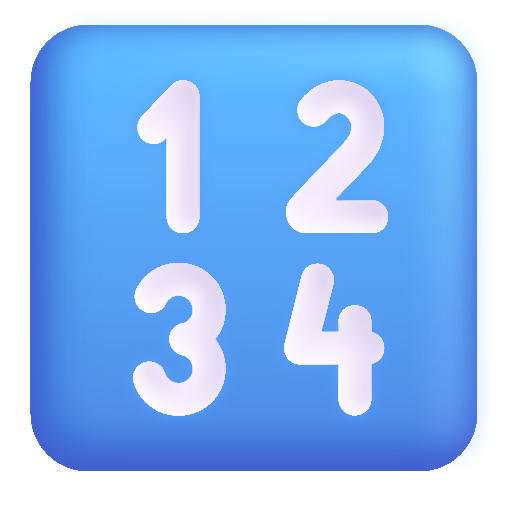
input numbers color